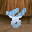
Label: 8